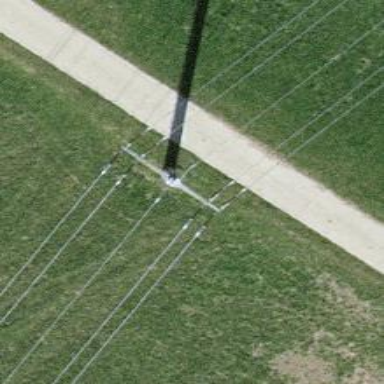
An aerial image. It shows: Power tower.